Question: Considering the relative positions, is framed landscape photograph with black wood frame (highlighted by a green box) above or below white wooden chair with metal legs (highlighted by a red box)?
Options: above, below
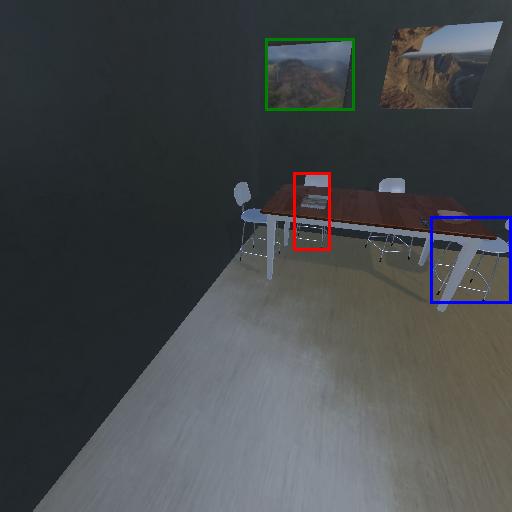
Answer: above